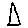
Label: triangle